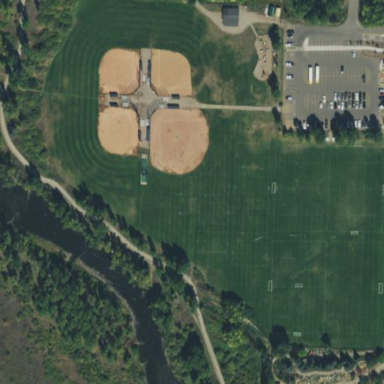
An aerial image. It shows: Baseball pitch for leisure land activities.